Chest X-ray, AP view. Patient: 54 years old, sex M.
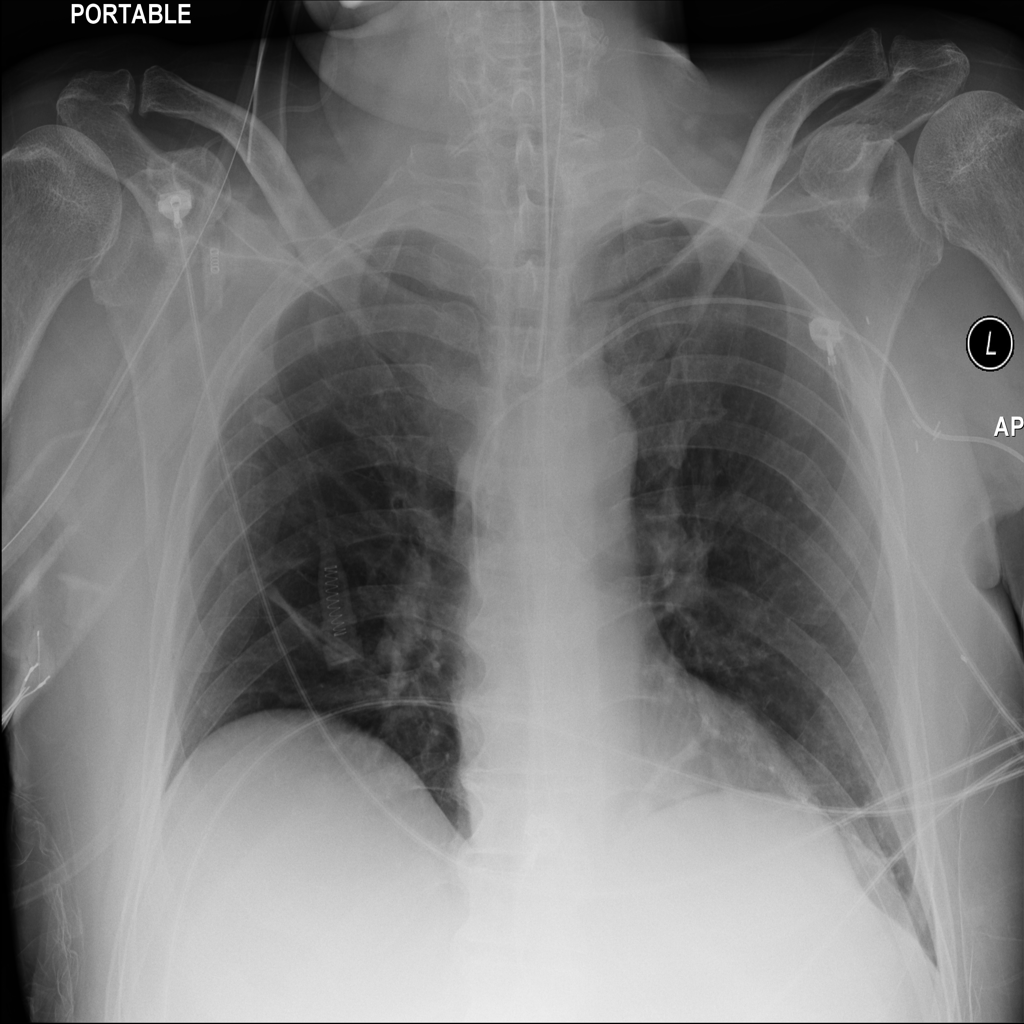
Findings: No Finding